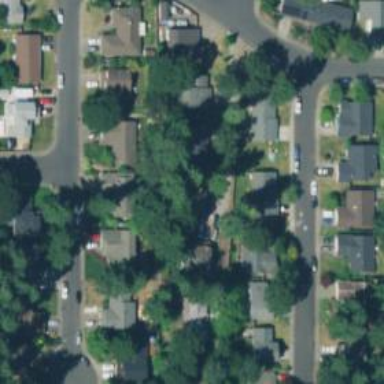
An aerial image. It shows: Residential area consisting of single-family homes.